Question: I'm trying to create a program that lets the user move a circle in a JPanel, But I'm facing some problems.
My program:
'''
import javax.swing.JFrame;
import javax.swing.JPanel;
import javax.swing.JButton;
import javax.swing.border.Border;
import javax.swing.BorderFactory;
import java.awt.event.MouseEvent;
import java.awt.event.MouseListener;
import java.awt.event.MouseMotionListener;
import java.awt.event.ActionListener;
import java.awt.event.ActionEvent;
import java.awt.Color;
import java.awt.Graphics;
import java.awt.FlowLayout;
import java.awt.BorderLayout;
import java.awt.GridLayout;
public class SixthProgram
{
public static void main(String[] args)
{
GUI prog=new GUI("SixthProgram");
prog.setBounds(350,250,500,250);
prog.setVisible(true);
}
}
class GUI extends JFrame implements MouseListener, MouseMotionListener, ActionListener
{
JButton color1, color2, color3 ,color4 ,color5;
JPanel mainPan, colorPan;
Color color=Color.BLACK;
int x=0,y=0;
public GUI(String header)
{
super(header);
setDefaultCloseOperation(JFrame.EXIT_ON_CLOSE);
setLayout(new BorderLayout());
maker();
addMouseListener(this);
addMouseMotionListener(this);
add(mainPan , BorderLayout.CENTER);
add(colorPan, BorderLayout.PAGE_END);
}
public void maker()
{
colorPan = new JPanel();
Border raisedbevel = BorderFactory.createRaisedBevelBorder();
Border loweredbevel = BorderFactory.createLoweredBevelBorder();
Border compound = BorderFactory.createCompoundBorder(raisedbevel, loweredbevel);
colorPan.setBorder(compound);
colorPan.setLayout(new GridLayout(1, 0));
mainPan = new JPanel(){
@Override
public void paintComponent(Graphics g)
{
//g.setColor(Color.WHITE);
//g.fillRect(0,0,getWidth(),getHeight());
super.paintComponent(g); //Do the same thing as above(Clear JPanel)
g.setColor(color);
g.fillOval(x,y,50,50);
}
};
color1 = new JButton();
color2 = new JButton();
color3 = new JButton();
color4 = new JButton();
color5 = new JButton();
color1.setBackground(Color.WHITE);
color2.setBackground(Color.GREEN);
color3.setBackground(Color.RED);
color4.setBackground(Color.BLUE);
color5.setBackground(Color.BLACK);
color1.addActionListener(this);
color2.addActionListener(this);
color3.addActionListener(this);
color4.addActionListener(this);
color5.addActionListener(this);
colorPan.add(color1);
colorPan.add(color2);
colorPan.add(color3);
colorPan.add(color4);
colorPan.add(color5);
colorPan.setBackground(Color.GREEN);
}
public void mouseExited(MouseEvent e) //MouseListener overrided methods
{
System.out.println("Exit");
}
public void mouseEntered(MouseEvent e)
{
System.out.println("Enter");
}
public void mouseReleased(MouseEvent e)
{
System.out.println("Release");
}
public void mousePressed(MouseEvent e)
{
System.out.println("Press");
if((e.getX()+50 <= getWidth()) &&
(e.getY()+50 <= (getHeight() - colorPan.getHeight()))) // Preventing out of bounds
{
x=e.getX();
y=e.getY();
repaint();
}
}
public void mouseClicked(MouseEvent e) //Press+Release=Click
{
System.out.println("Click");
}
public void mouseDragged(MouseEvent e) //MouseMotionListener overrided methods
{
//System.out.println("Dragged to ("+ e.getX() +","+ e.getY() +")");
if((e.getX()>=0 && e.getY()>=0) &&
(e.getX()+50 <= getWidth()) &&
(e.getY()+50 <= (getHeight() - colorPan.getHeight())) )
{
x=e.getX();
y=e.getY();
repaint();
}
}
public void mouseMoved(MouseEvent e)
{
//System.out.println("Moved to ("+ e.getX() +","+ e.getY() +")");
}
public void actionPerformed(ActionEvent e)
{
JButton button = (JButton)e.getSource();
color = button.getBackground();
repaint();
}
}
'''
The above code produces the expected output:

The problems are:
1. When I drag the circle around, the circle doesn't seem to be drawn at the position of the mouse: In the above screenshot, I'm dragging the mouse , but the circle seems to be drawn at a position below the mouse.
2. The circle gets drawn behind the colorchooser JPanel(colorPan): I would like the circle, not to enter colorPan's territory.
3. The circle get to move too far to the right: You can observe a part of the circle being outside the JPanel(mainPan).
I'm pretty sure there is something wrong with my 'mouseDragged' method:
'''
public void mouseDragged(MouseEvent e)
{
//System.out.println("Dragged to ("+ e.getX() +","+ e.getY() +")");
if((e.getX()>=0 && e.getY()>=0) &&
(e.getX()+50 <= getWidth()) &&
(e.getY()+50 <= (getHeight() - colorPan.getHeight())) )
{
x=e.getX();
y=e.getY();
repaint();
}
}
'''
but I can't seem to find the problem. Can anyone help me solve these problems?
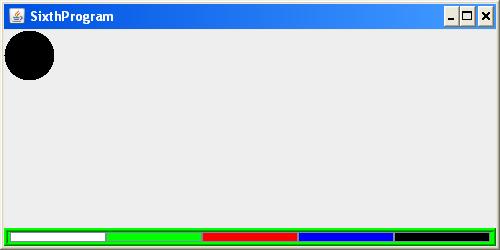
Answer: You need to add 'MouseListener'/'MouseMotionListener' to drawing panel instead of 'GUI' like next :
'''
mainPan.addMouseListener(this);
mainPan.addMouseMotionListener(this);
'''
Or you can use <URL> method to convert point from one component to another, like next:
'''
Point convertPoint = SwingUtilities.convertPoint(GUI.this, e.getPoint(), mainPan);
x=convertPoint.x;
y=convertPoint.y;
'''